Question: I have a problem with my owl-carousel. Everything works fine but the active item is the first one on the page not the middle one (the colored is the active one). You can see this in the following screenshot.

I would like to have the middle item always be the active item.
My JQuery code :
'''
jQuery(".owl-carousel").owlCarousel({
items:3,
loop:true,
nav:true,
responsive:{
0:{
items:1,
stagePadding: 450
},
600:{
items:1,
stagePadding: 450
},
1000:{
items:1,
stagePadding: 450
}
}
});
'''
I found something like this but it doesn work:
'''
jQuery(".owl-carousel").owlCarousel({
items:3,
loop:true,
nav:true,
// THIS IS THE NEW PART
afterAction: function(el){
//remove class active
this
.$owlItems
.removeClass('active')
//add class active
this
.$owlItems //owl internal $ object containing items
.eq(this.currentItem + 1)
.addClass('active')
}
// END NEW PART
responsive:{
0:{
items:1,
stagePadding: 450
},
600:{
items:1,
stagePadding: 450
},
1000:{
items:1,
stagePadding: 450
}
}
});
'''
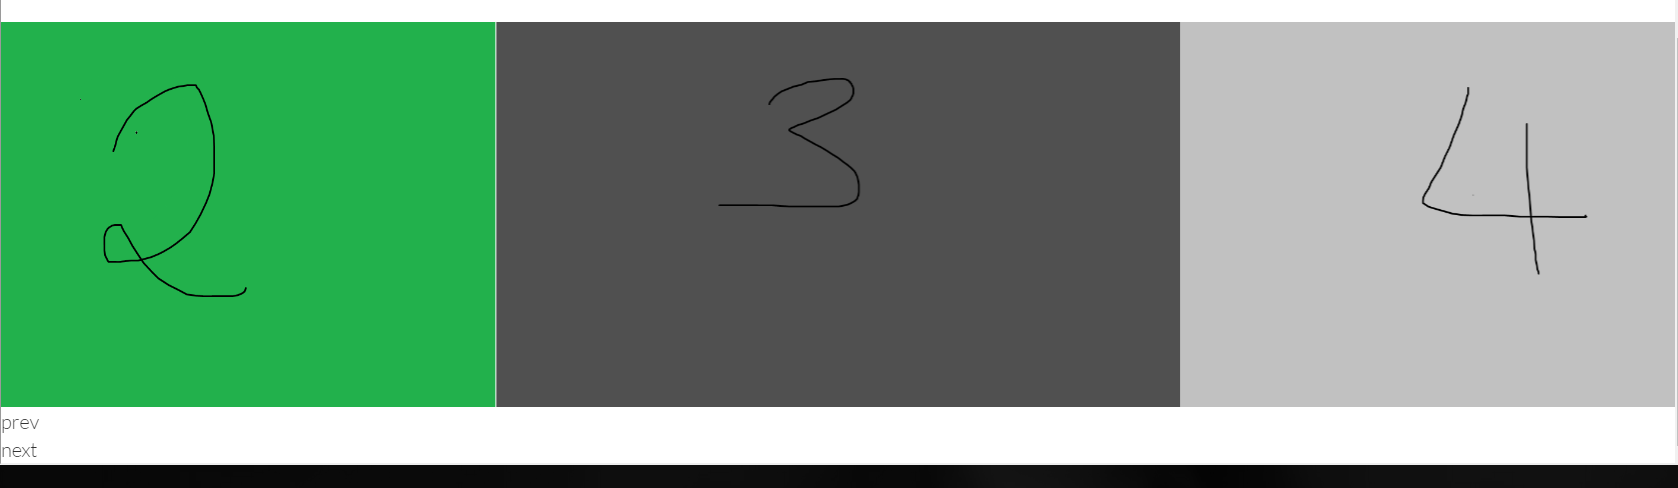
Answer: Owl Carousel adds the '.active' class to all visible items, not only to one of them.
But when you use <URL>, only the central item gets the '.center' class.
Look at this demo: <URL>
'''
$('.owl-carousel').owlCarousel({
autoplay: true,
center: true,
loop: true,
nav: true,
});
'''
'''
.owl-item.active > div:after {
content: 'active';
}
.owl-item.center > div:after {
content: 'center';
}
.owl-item.active.center > div:after {
content: 'active center';
}
.owl-item > div:after {
font-family: sans-serif;
font-size: 24px;
font-weight: bold;
}
'''
'''
<div class="owl-carousel owl-theme">
<div><img src="https://via.placeholder.com/300x200/936/fff/?text=1" alt=""></div>
<div><img src="https://via.placeholder.com/300x200/693/fff/?text=2" alt=""></div>
<div><img src="https://via.placeholder.com/300x200/369/fff/?text=3" alt=""></div>
<div><img src="https://via.placeholder.com/300x200/f63/fff/?text=4" alt=""></div>
</div>
<link rel="stylesheet" href="https://cdnjs.cloudflare.com/ajax/libs/OwlCarousel2/2.3.4/assets/owl.carousel.min.css">
<link rel="stylesheet" href="https://cdnjs.cloudflare.com/ajax/libs/OwlCarousel2/2.3.4/assets/owl.theme.default.css">
<script src="https://ajax.googleapis.com/ajax/libs/jquery/1.11.3/jquery.min.js"></script>
<script src="https://cdnjs.cloudflare.com/ajax/libs/OwlCarousel2/2.3.4/owl.carousel.min.js"></script>
'''
PS You can simplify your code.
'''
items:3,
responsive:{
0:{
items:1,
stagePadding: 450
},
600:{
items:1,
stagePadding: 450
},
1000:{
items:1,
stagePadding: 450
}
'''
is equivalent to
'''
items:1,
stagePadding: 450,
'''
PPS. '450' is a very huge for <URL> on a narrow screen.